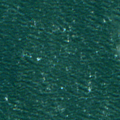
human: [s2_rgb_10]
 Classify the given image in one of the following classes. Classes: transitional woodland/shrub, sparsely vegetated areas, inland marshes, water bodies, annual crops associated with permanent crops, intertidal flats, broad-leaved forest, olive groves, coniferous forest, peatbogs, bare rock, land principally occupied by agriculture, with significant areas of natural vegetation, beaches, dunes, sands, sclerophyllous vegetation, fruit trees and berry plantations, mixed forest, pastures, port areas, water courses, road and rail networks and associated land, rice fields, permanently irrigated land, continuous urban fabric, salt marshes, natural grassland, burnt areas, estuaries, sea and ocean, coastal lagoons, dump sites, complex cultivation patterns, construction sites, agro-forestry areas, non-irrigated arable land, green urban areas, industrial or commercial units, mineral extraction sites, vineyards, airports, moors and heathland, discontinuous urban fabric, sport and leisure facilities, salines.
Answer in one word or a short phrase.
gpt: sea and ocean